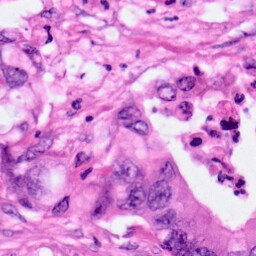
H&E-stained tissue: Pancreatic